I will show an image sequence of human cooking. I have annotated the images with numbered circles. Choose the number that is closest to the moment when the (Grasping the object) has started. You are a five-time world champion in this game. Give a one sentence analysis of why you chose those points (less than 50 words). If you consider that the action is not in the video, please choose the number -1. Provide your answer at the end in a json file of this format: {"points": []}
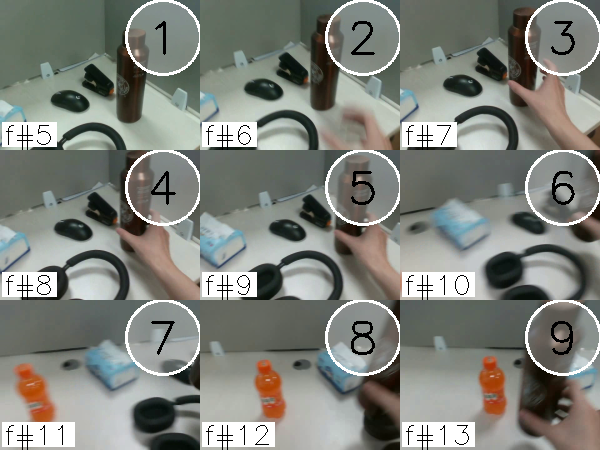
Frame 4 shows the clearest moment of hand-object contact.
{"points": [4]}